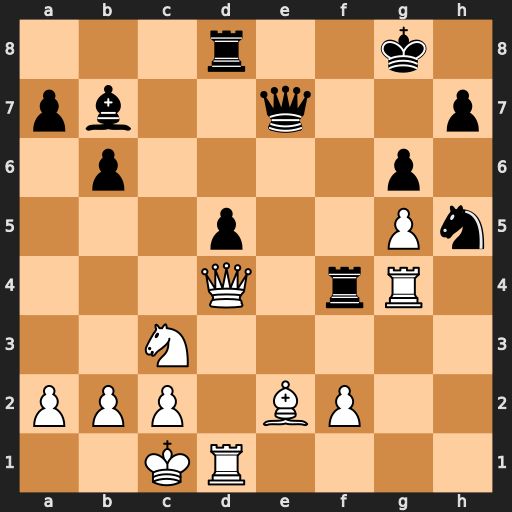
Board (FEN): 3r2k1/pb2q2p/1p4p1/3p2Pn/3Q1rR1/2N5/PPP1BP2/2KR4
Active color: w
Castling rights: -
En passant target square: -
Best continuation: Rxf4 Nxf4 Qxf4